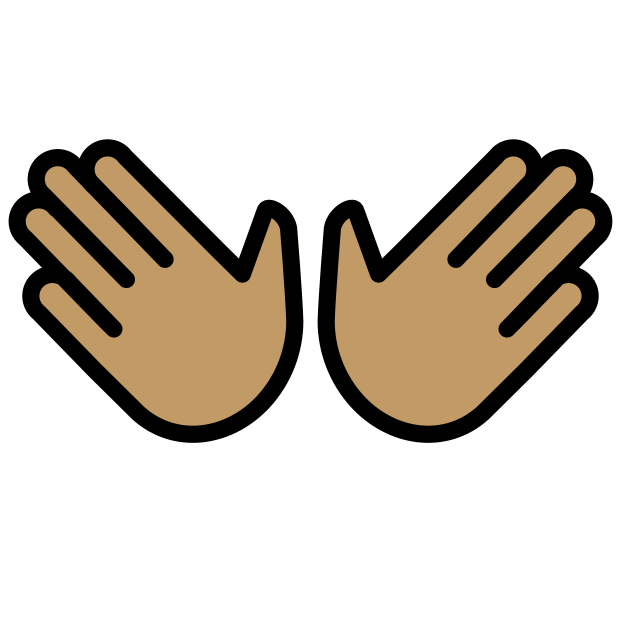
open hands: medium skin tone